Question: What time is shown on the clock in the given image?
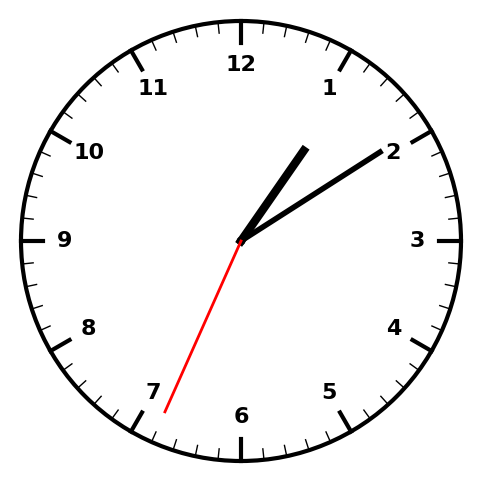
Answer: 01:09:34